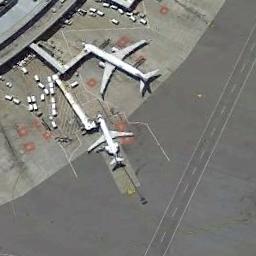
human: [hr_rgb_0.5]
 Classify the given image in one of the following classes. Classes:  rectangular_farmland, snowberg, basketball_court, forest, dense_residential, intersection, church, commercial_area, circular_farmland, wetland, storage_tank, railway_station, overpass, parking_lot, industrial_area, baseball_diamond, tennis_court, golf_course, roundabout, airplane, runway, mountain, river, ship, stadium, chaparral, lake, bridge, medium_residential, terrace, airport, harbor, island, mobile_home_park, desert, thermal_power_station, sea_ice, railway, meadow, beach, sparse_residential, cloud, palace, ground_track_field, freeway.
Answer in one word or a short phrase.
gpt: airplane